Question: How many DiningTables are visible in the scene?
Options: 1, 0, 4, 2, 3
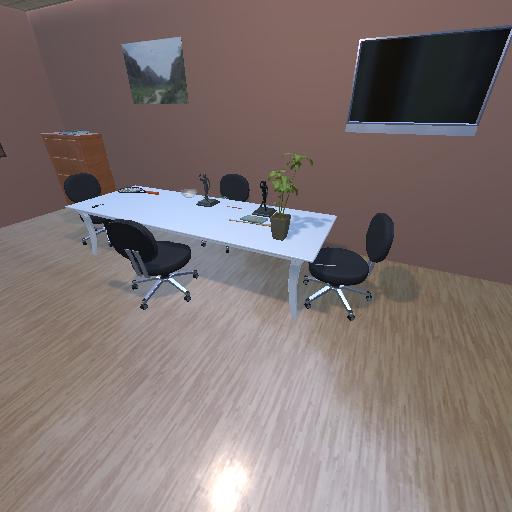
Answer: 1